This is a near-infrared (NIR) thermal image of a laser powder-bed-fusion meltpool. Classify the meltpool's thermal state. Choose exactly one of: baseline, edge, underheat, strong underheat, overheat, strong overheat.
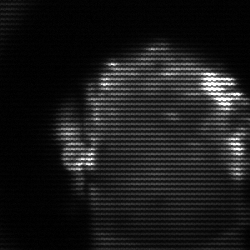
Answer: baseline